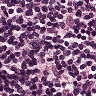
Metastatic tissue present: no